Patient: sex M, age 62
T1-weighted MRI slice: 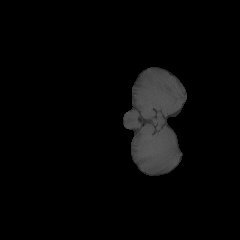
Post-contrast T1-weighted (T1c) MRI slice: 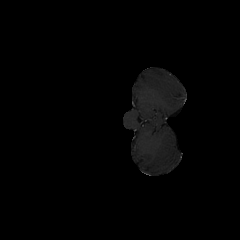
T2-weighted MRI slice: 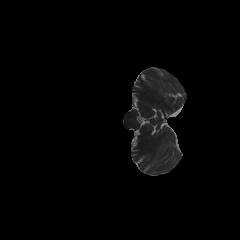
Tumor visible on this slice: no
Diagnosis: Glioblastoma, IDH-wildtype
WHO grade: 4